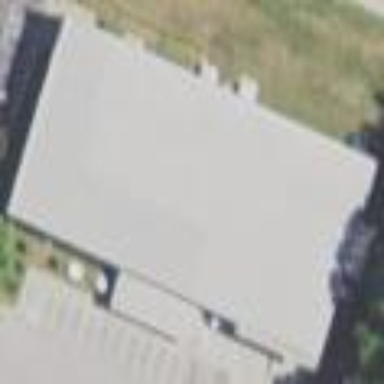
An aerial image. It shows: Commercial building.